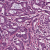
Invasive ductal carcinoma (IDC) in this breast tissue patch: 1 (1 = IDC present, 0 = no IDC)